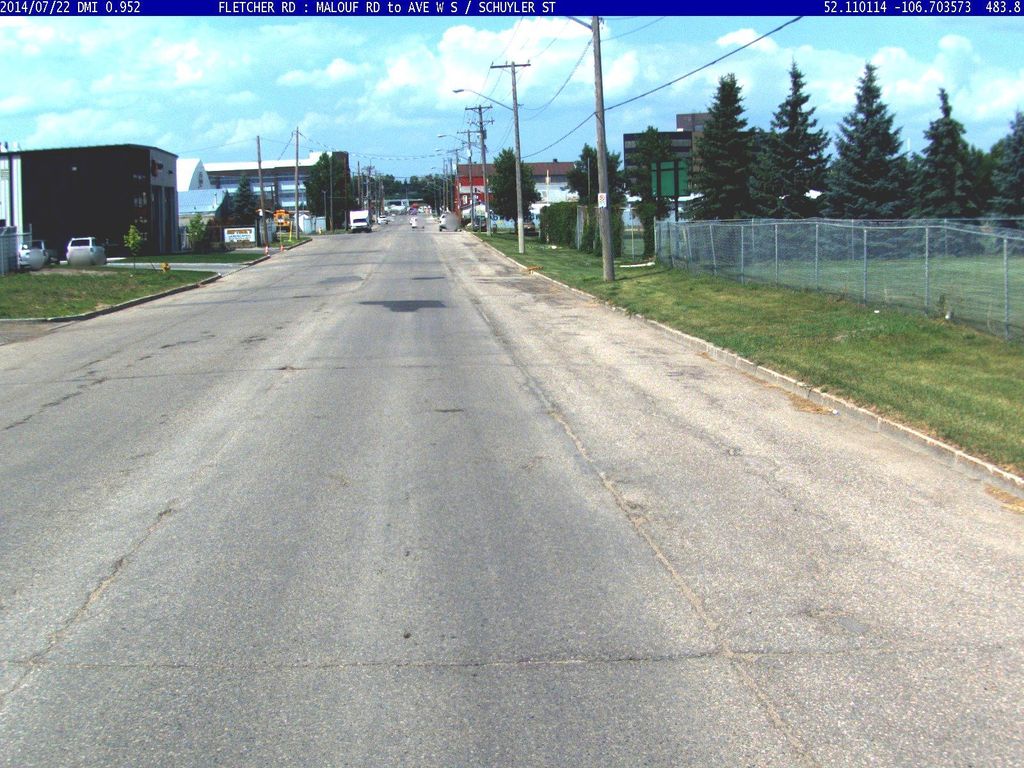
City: saskatoon